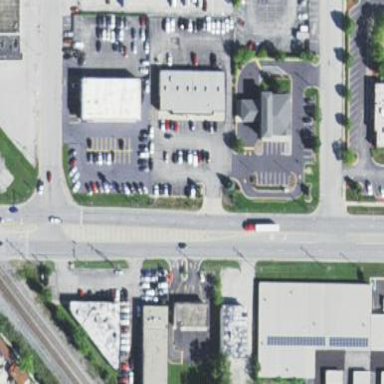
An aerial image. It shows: Retail area.